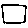
Label: square